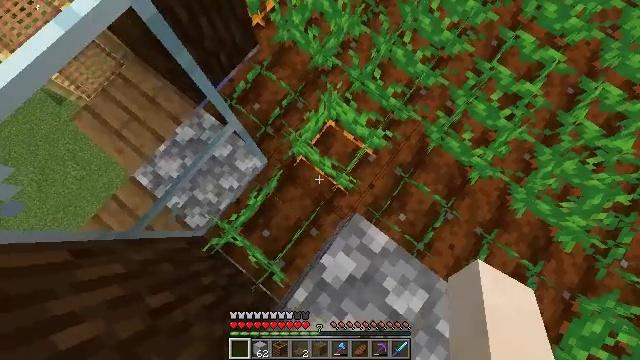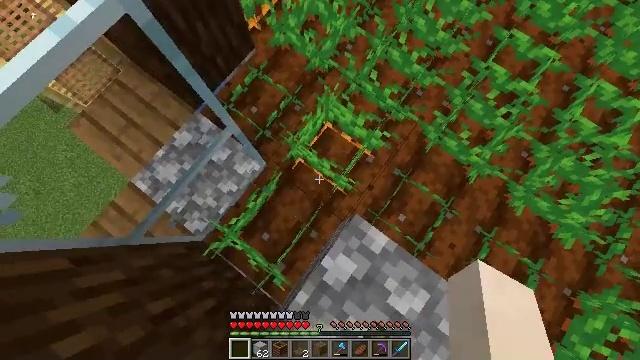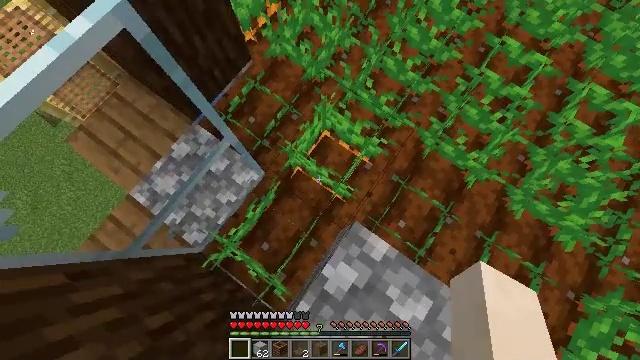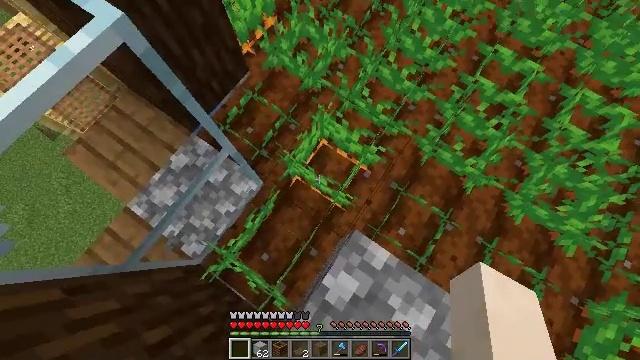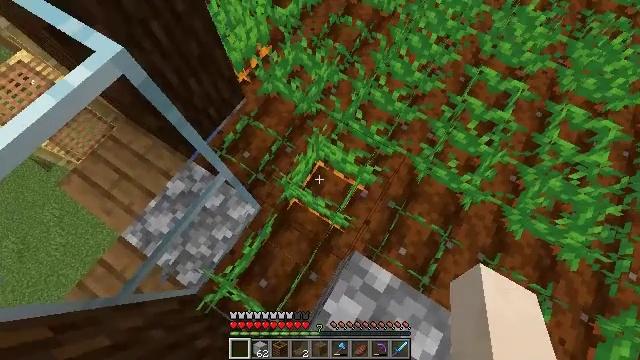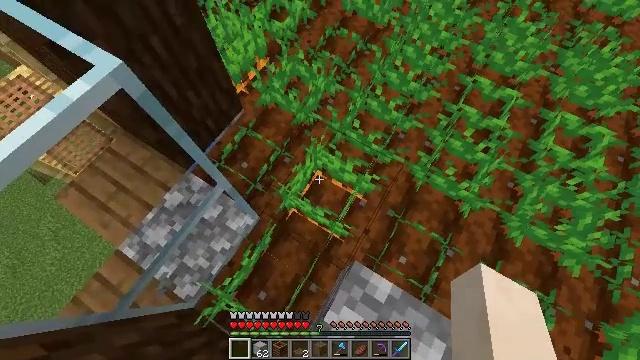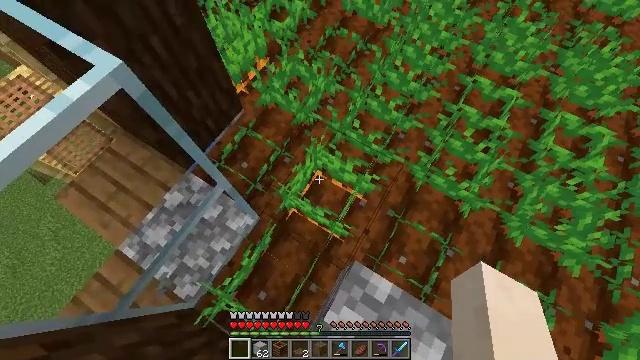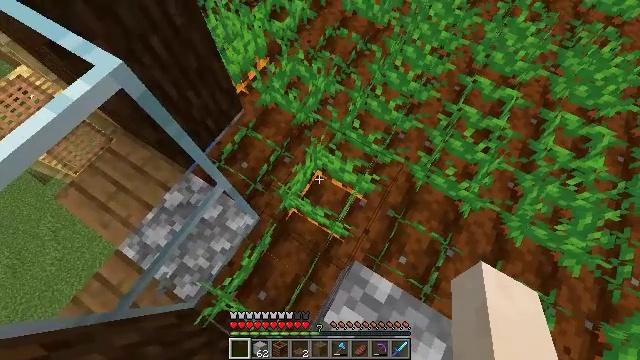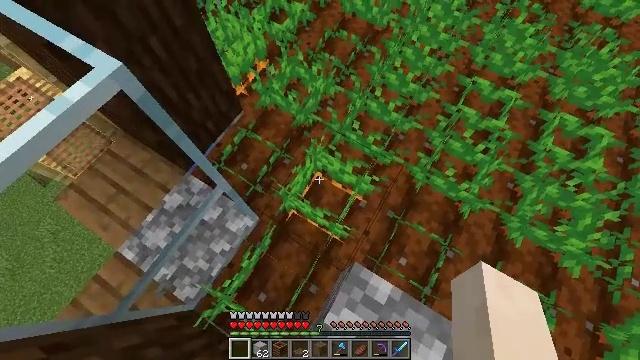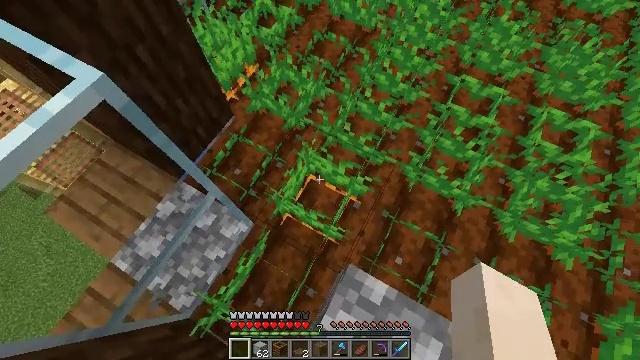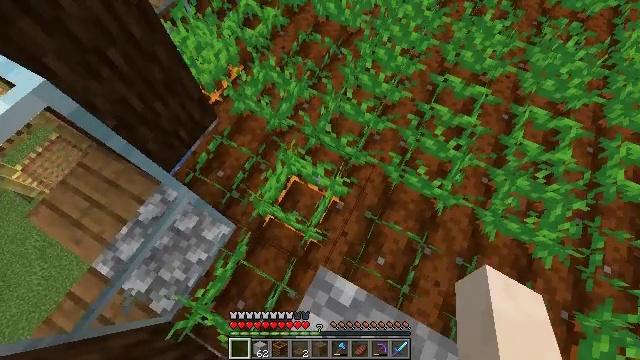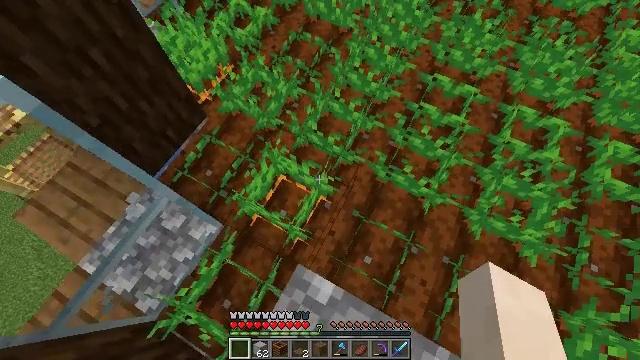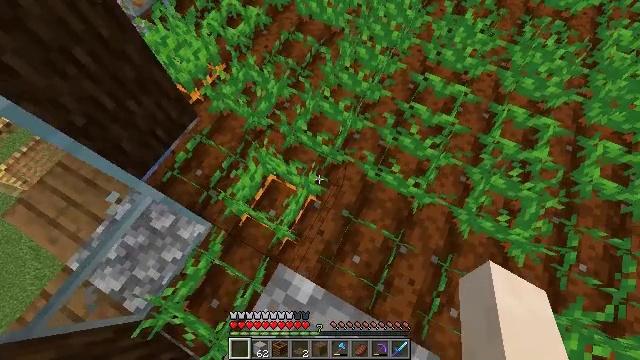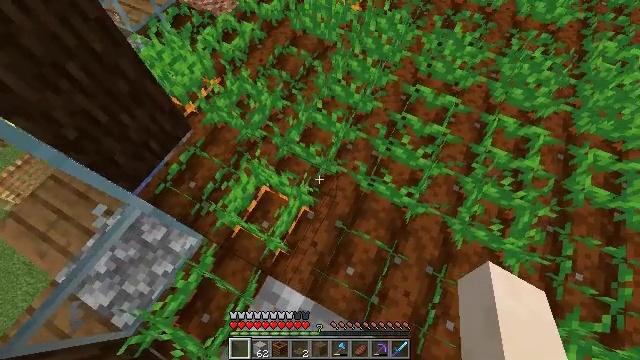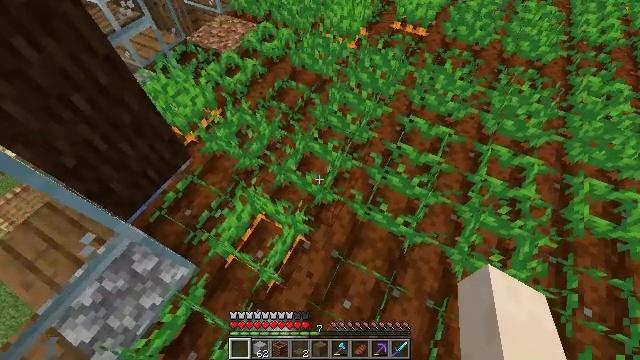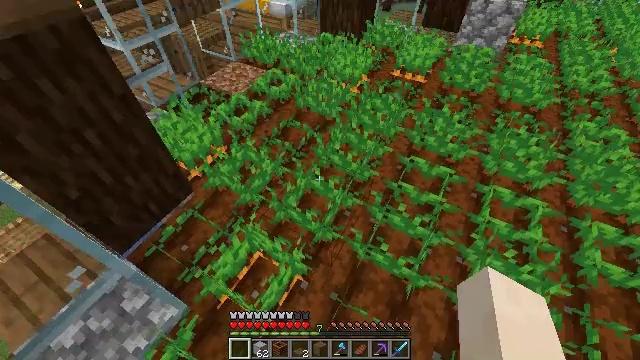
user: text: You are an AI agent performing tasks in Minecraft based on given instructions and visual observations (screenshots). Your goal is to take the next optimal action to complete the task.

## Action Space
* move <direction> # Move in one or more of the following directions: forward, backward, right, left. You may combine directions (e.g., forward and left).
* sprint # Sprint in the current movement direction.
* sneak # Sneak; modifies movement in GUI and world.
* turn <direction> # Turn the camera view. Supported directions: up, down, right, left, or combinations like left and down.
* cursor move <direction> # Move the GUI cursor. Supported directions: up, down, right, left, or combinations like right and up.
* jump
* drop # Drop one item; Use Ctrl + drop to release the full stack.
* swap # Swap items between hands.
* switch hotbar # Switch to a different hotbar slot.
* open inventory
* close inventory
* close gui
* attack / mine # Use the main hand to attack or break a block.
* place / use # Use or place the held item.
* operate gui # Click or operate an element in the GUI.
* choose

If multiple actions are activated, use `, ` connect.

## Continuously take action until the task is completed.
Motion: motion action
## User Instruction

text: Mine the fully grown carrots.
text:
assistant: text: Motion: turn right
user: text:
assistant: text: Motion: turn right and up
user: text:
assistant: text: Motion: turn right and up
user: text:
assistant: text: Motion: turn right and up
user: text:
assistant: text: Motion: turn up
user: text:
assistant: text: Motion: no_op
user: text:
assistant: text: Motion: no_op
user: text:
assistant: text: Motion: no_op
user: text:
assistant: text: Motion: move right, turn right
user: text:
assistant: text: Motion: move right
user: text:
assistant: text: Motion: move right
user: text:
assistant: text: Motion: no_op
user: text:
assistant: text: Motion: turn up
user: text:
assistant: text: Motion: turn up
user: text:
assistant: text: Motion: turn left and up
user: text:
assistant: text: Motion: turn left and up
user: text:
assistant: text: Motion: turn left and up
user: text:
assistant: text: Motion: turn up
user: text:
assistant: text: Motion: turn up
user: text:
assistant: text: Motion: no_op
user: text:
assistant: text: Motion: no_op
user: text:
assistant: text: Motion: no_op
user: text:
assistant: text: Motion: no_op
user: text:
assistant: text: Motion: no_op
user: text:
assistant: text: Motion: no_op
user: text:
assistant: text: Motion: no_op
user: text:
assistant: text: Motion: no_op
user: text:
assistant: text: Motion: no_op
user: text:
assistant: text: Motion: no_op
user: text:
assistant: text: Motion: no_op